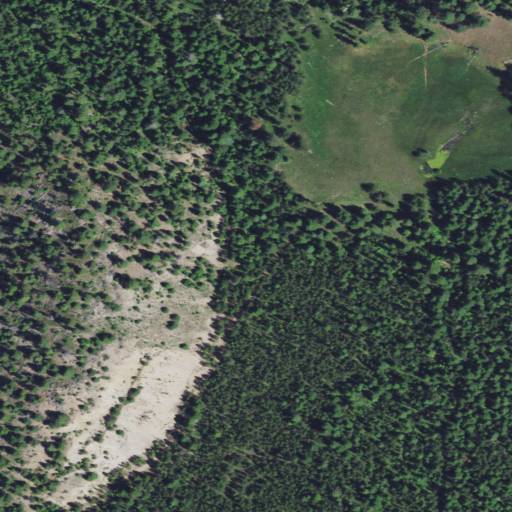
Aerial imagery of mountain in Oregon named The Cockscomb containing evergreen forest, shrub, and woody wetlands